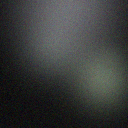
Screen state: off